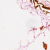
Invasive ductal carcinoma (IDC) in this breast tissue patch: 0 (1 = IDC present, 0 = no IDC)